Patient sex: M
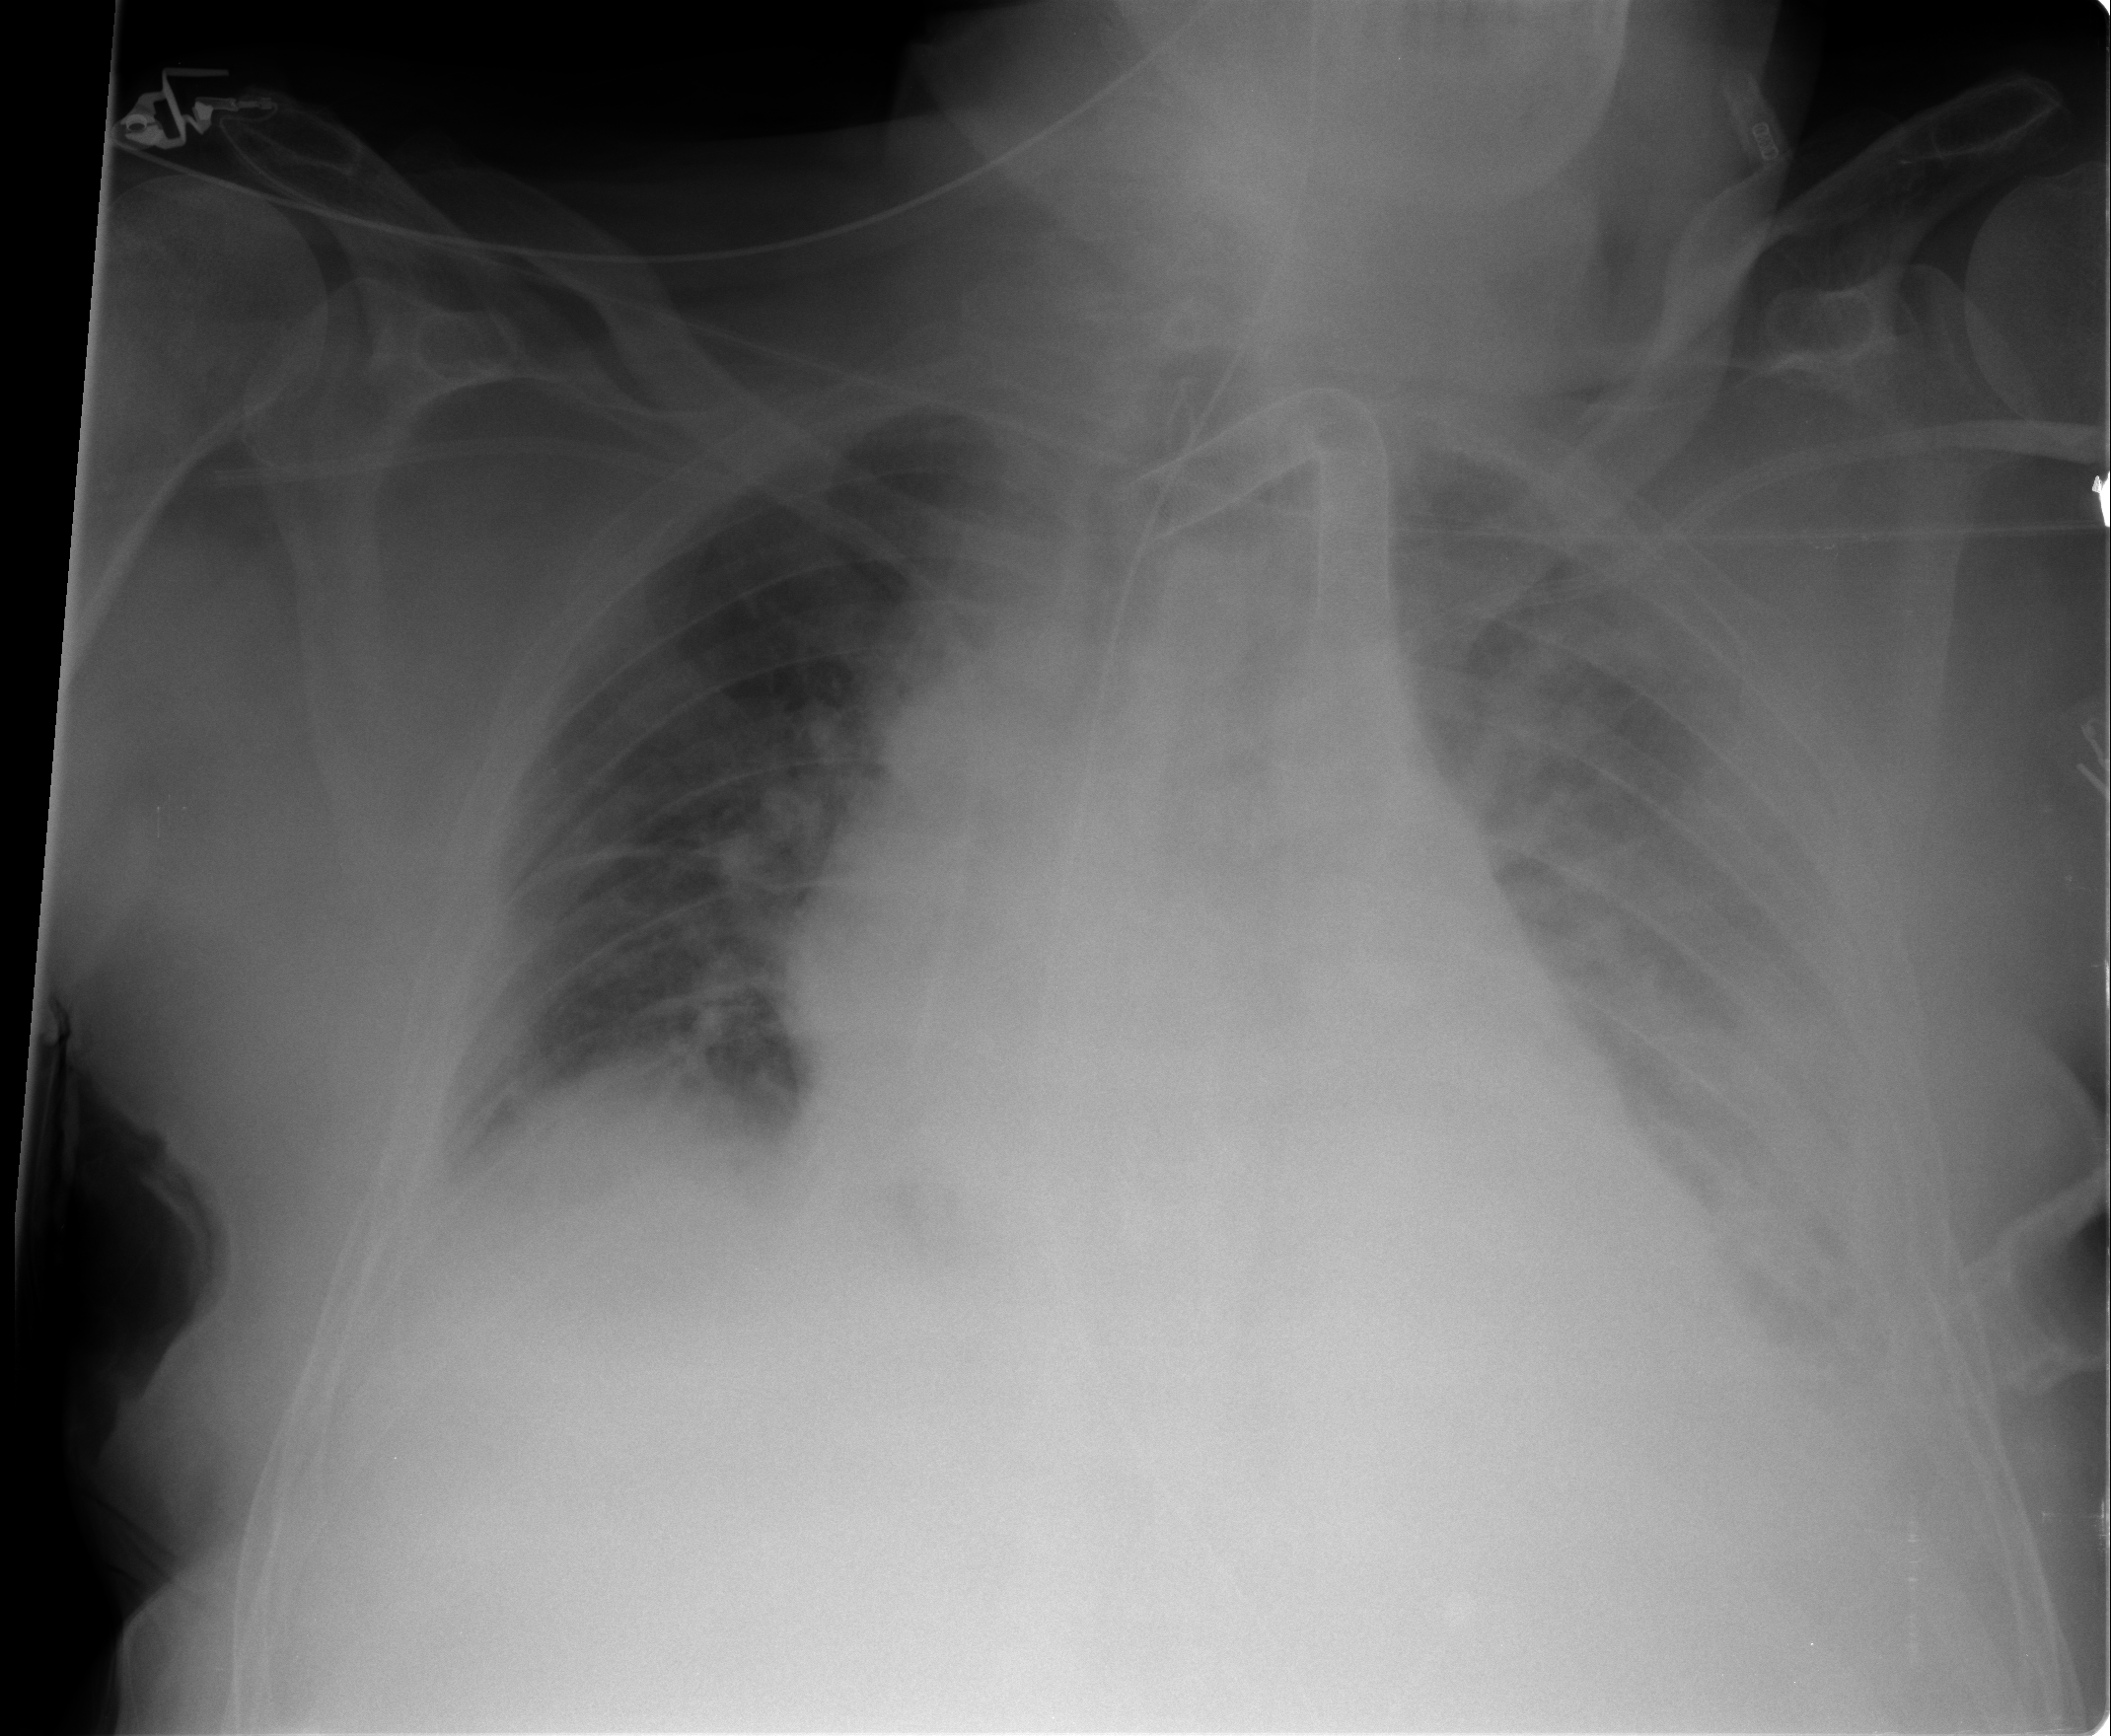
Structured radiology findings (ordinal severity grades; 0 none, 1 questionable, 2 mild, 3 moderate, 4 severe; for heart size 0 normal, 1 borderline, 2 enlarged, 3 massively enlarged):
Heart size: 2
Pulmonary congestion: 2
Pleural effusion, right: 1
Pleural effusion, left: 3
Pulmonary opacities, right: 0
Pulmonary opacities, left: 1
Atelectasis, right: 1
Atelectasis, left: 3